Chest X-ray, PA view. Patient: 48 years old, sex F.
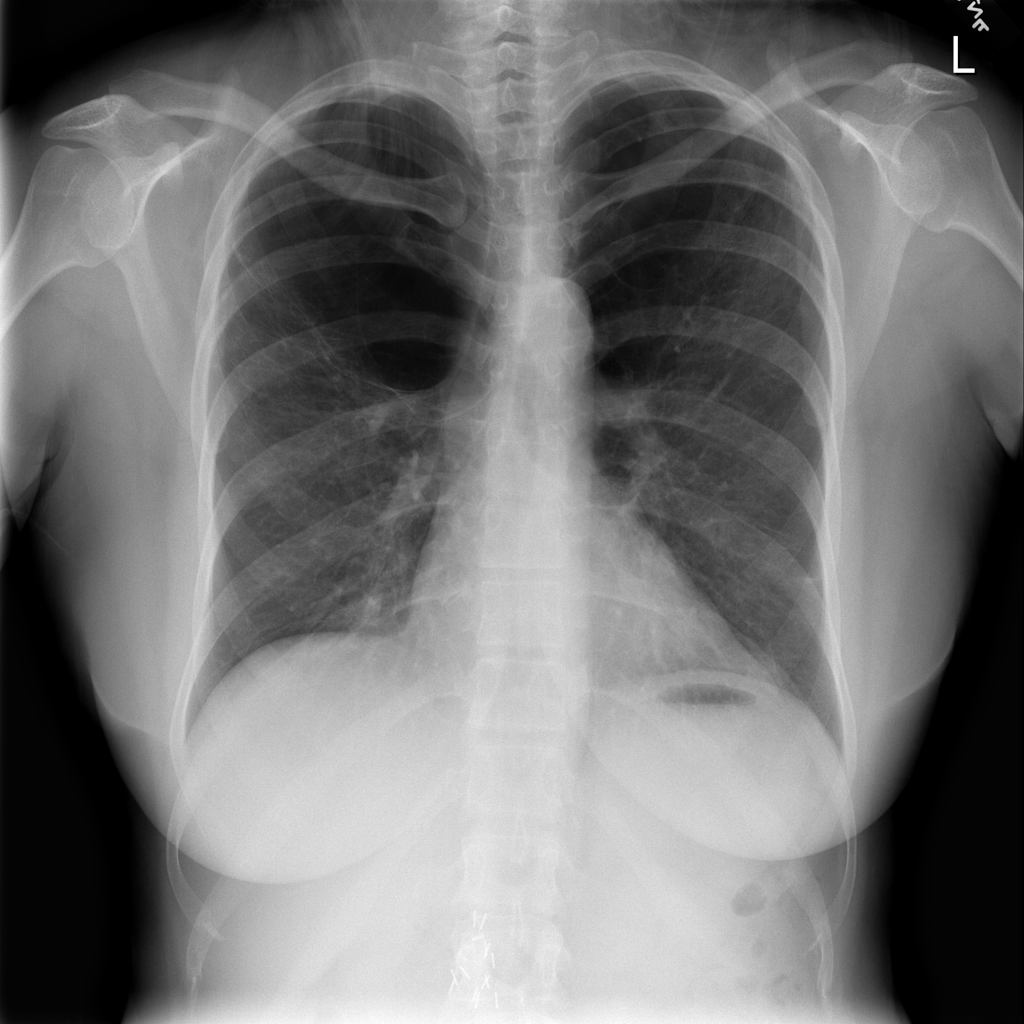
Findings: No Finding